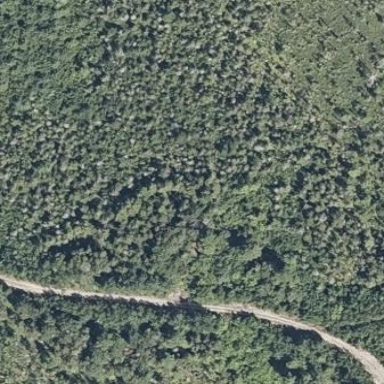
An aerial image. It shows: Forest with mixture of leaf types and cycles.